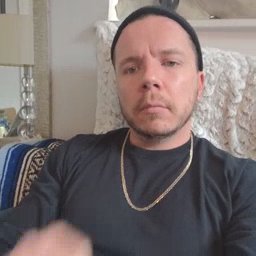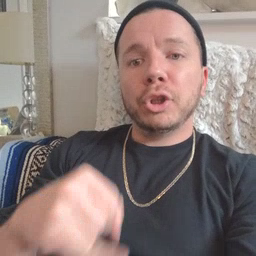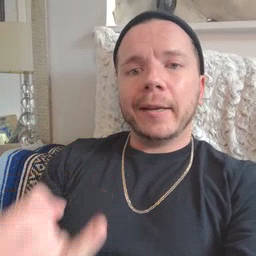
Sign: jeans